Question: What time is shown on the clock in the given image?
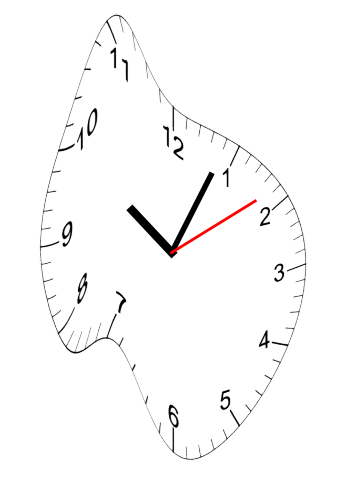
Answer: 10:04:09